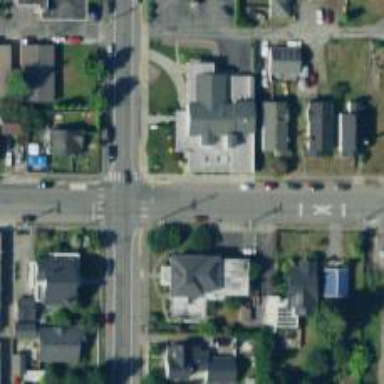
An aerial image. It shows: Marked crossing on the road.